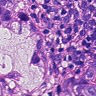
Metastatic tissue present: yes